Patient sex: M
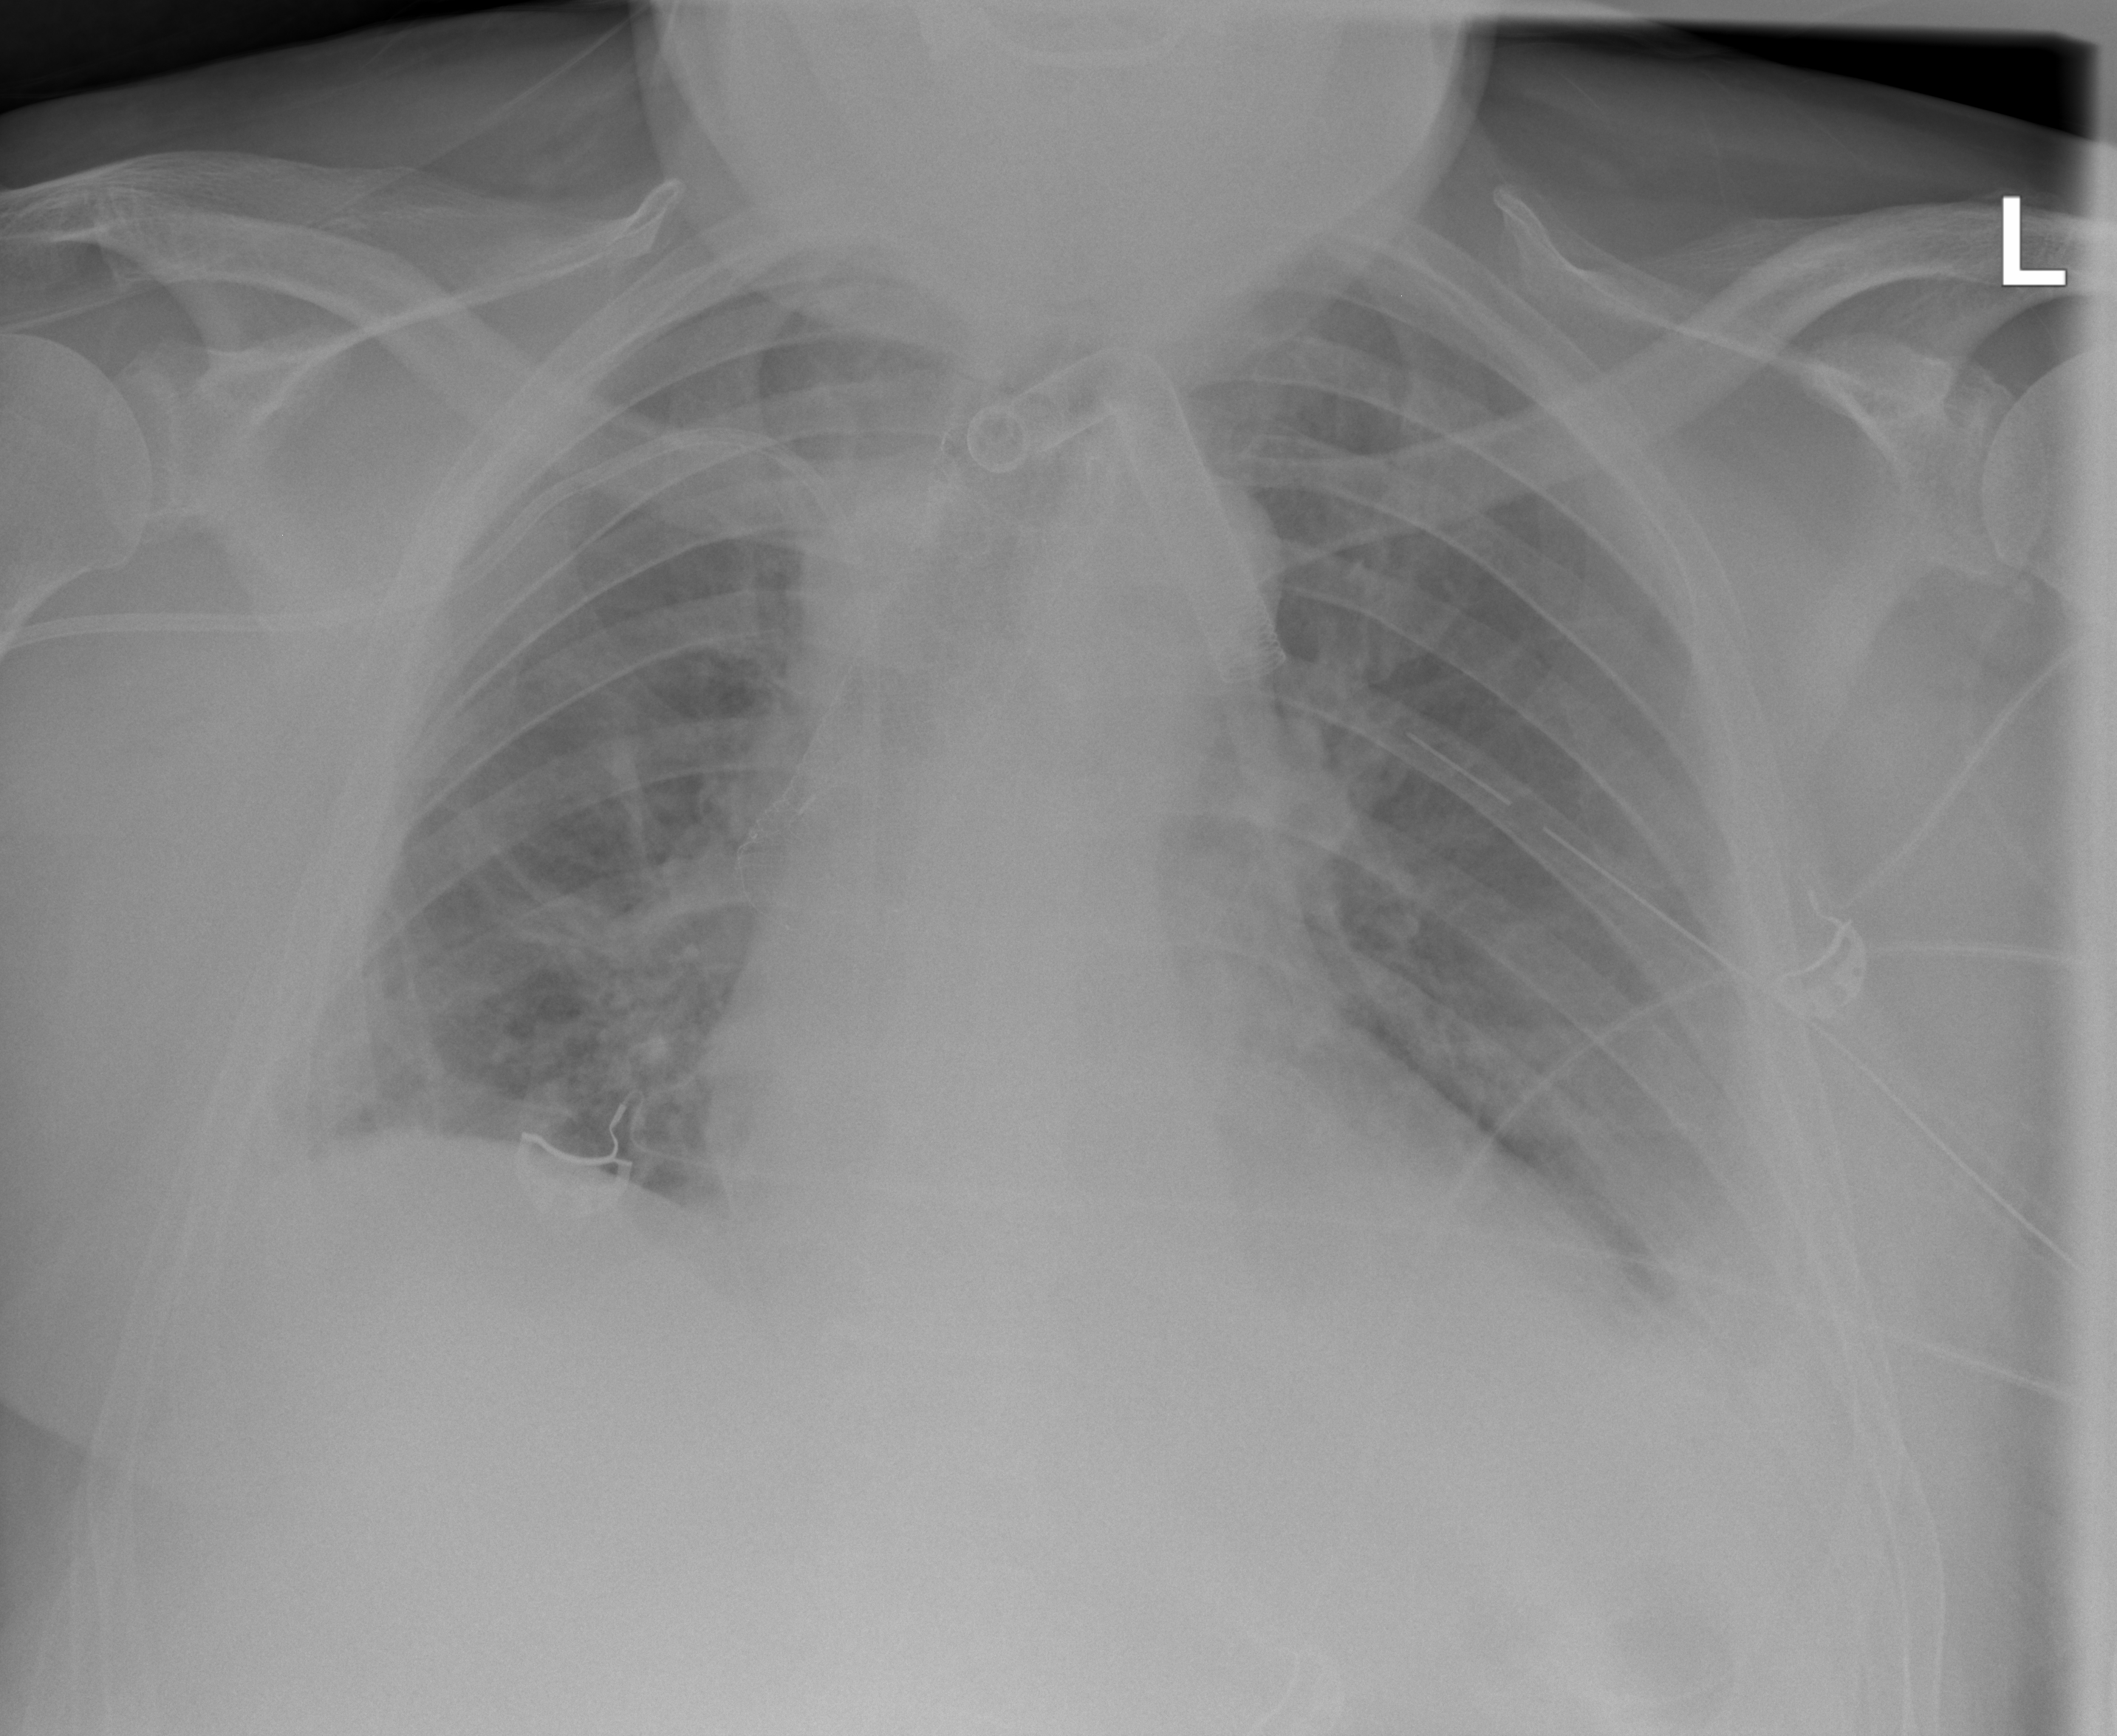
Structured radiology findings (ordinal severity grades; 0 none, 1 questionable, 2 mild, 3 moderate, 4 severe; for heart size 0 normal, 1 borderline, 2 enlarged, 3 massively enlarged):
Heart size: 2
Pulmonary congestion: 2
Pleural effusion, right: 1
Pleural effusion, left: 2
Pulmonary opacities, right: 0
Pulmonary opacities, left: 0
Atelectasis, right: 2
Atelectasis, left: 2